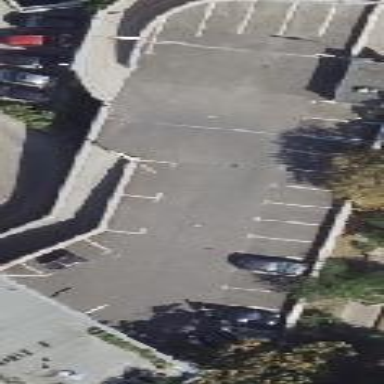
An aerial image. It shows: Rooftop parking area.